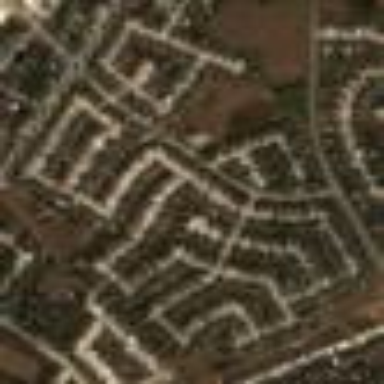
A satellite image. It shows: Neighbourhood with single-family residential homes. It is subdivision.